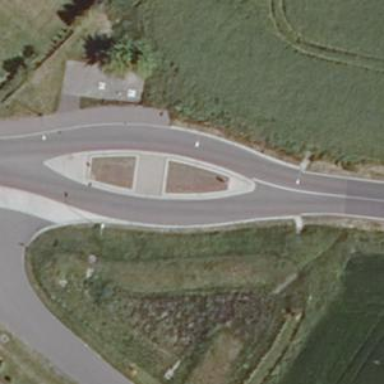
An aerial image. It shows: Unmarked crossing with traffic island.